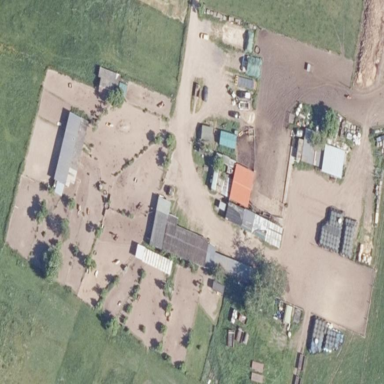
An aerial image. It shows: Farmyard area.